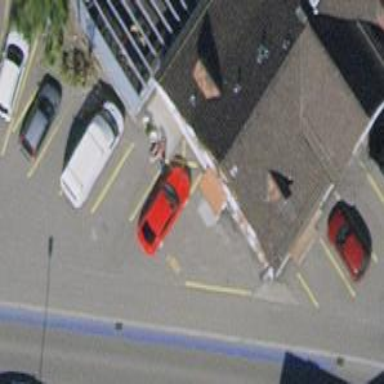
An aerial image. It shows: Restaurant.